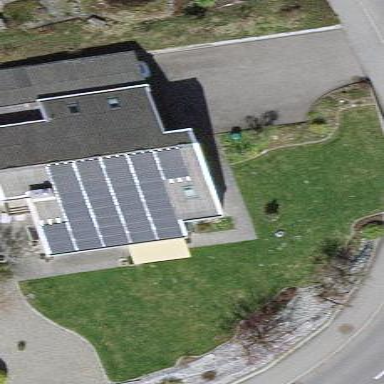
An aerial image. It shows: Solar power generator with photovoltaic panels.